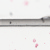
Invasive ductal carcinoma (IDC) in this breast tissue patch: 0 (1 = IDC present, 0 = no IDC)